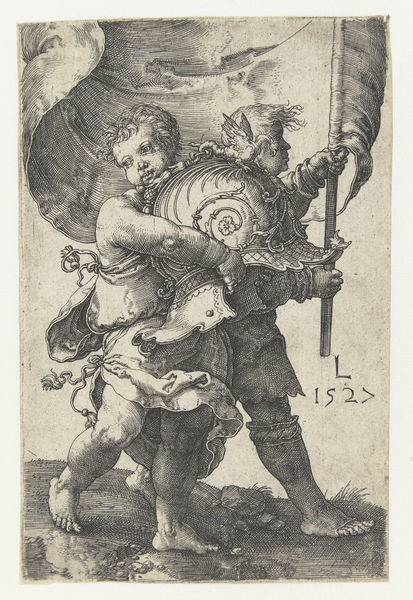
Titel: Twee jongetjes met een helm en een vaandel
Künstler: Lucas van Leyden
Standort: Amsterdam
Institution: Rijksmuseum
Schlagwörter: men, people, white, black, gray, grey, hair, nose, painting, print, woodcut, angel, cloud, man, sky, stone, head, armor, boy, child, eyes, feet, helmet, male, grass, drawing, black and white, army, bird, walking, battle, wings, flag, cherub, parade, waving, clothes, walk, ground, shoe, war, bare, baby, dragon, kid, banner, infant, wtf, l, flood, sketching, march, bare foot, chubby, 125, 152